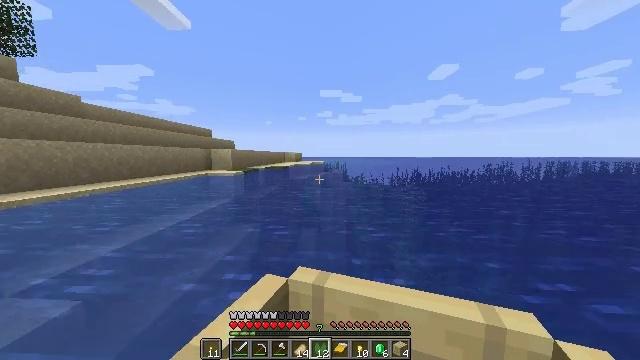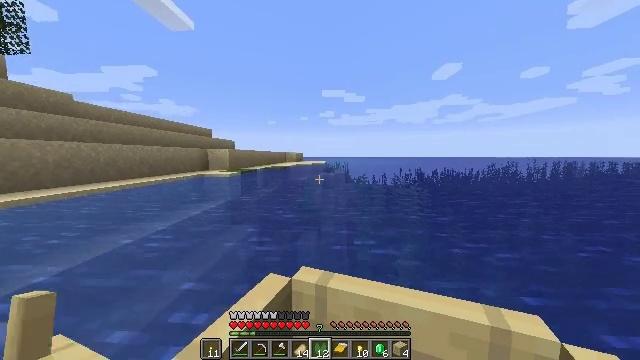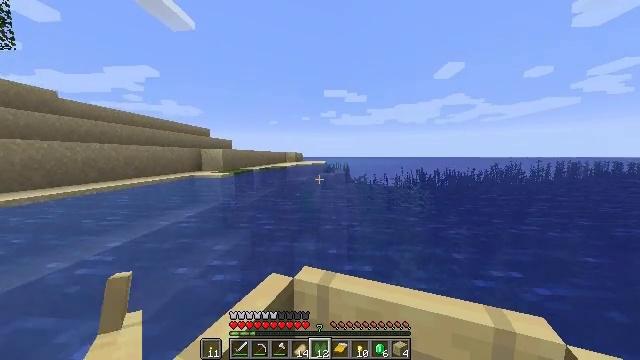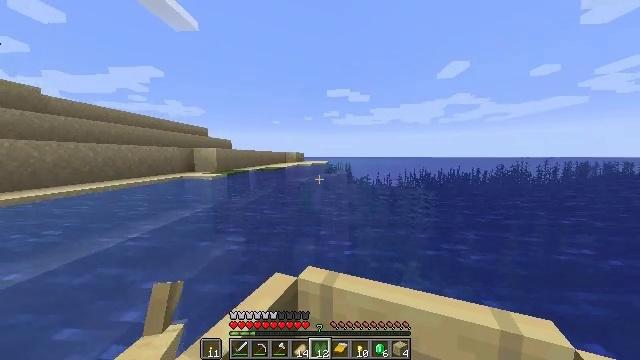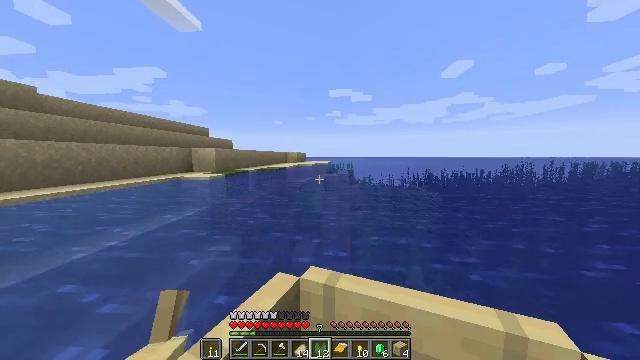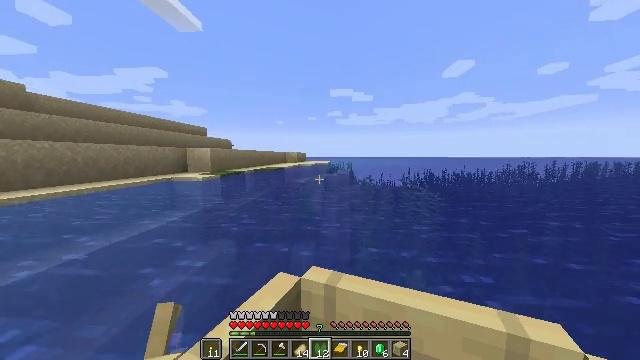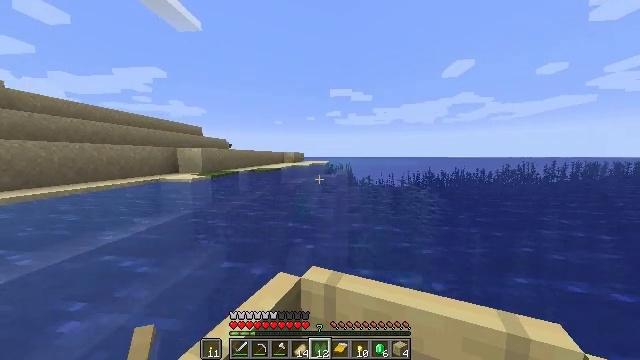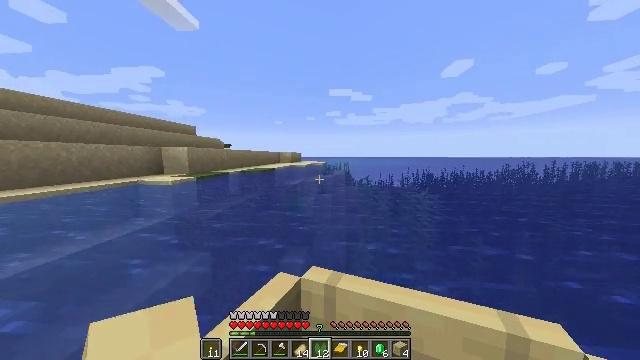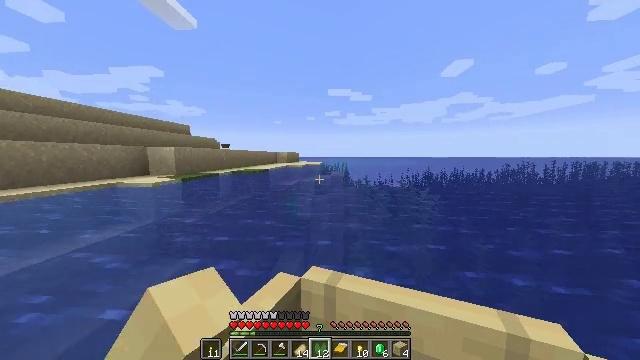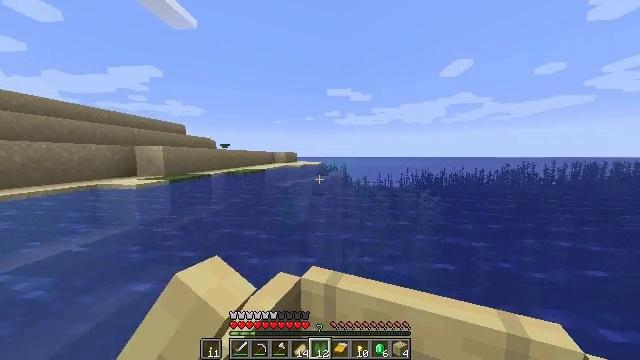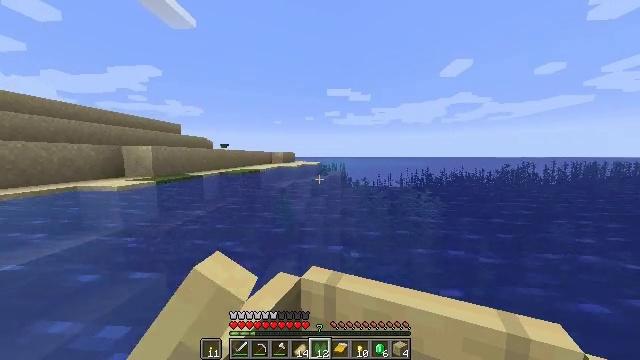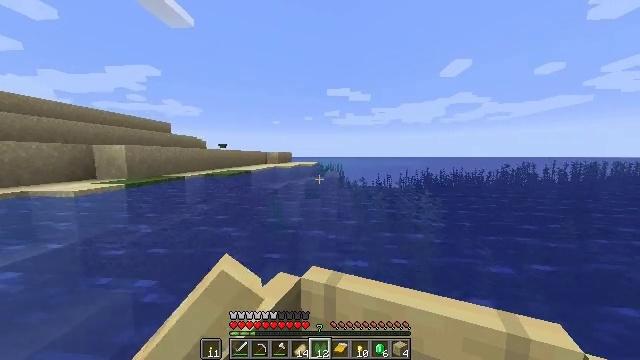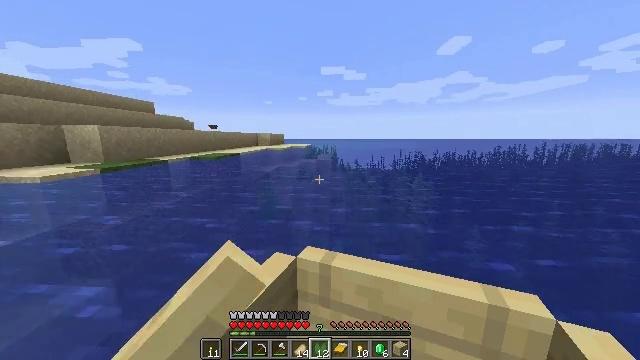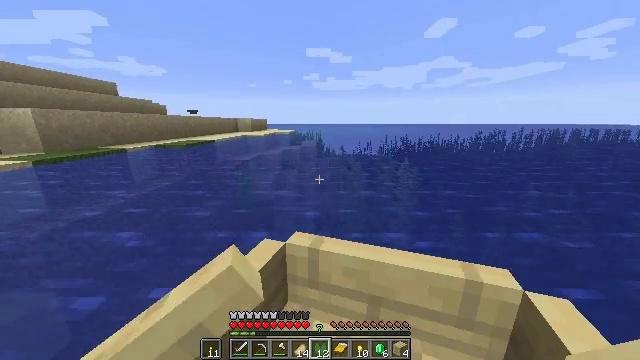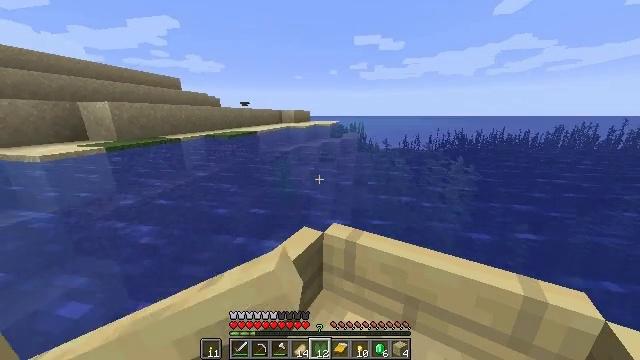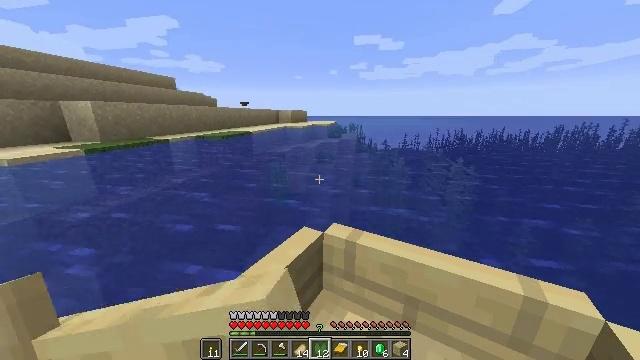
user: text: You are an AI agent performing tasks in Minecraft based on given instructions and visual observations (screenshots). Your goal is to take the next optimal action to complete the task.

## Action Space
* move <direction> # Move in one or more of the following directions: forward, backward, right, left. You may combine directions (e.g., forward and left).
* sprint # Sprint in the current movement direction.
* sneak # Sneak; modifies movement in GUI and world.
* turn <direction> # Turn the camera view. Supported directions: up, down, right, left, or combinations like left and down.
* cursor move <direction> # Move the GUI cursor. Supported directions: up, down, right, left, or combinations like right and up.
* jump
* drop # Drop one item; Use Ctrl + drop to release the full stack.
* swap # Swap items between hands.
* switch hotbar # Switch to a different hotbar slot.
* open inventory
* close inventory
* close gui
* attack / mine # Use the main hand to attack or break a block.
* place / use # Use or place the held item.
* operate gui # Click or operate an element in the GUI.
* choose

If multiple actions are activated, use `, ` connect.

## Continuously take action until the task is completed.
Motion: motion action
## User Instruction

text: Drop a lily pad.
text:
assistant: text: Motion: move forward, sprint
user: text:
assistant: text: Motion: move forward, sprint
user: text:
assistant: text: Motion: move forward, sprint, turn left
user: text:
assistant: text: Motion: move forward, sprint
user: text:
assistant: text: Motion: move forward, sprint
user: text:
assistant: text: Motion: move forward, sprint
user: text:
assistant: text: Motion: move forward, sprint
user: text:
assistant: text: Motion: move forward, sprint
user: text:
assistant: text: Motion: move forward, sprint
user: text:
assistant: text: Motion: move forward, sprint
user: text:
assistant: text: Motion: move forward, sprint
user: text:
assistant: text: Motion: move forward, sprint, turn right and down
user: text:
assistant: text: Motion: move forward, sprint, turn right and down
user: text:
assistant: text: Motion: move forward, sprint, turn left and down
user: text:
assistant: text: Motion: move forward, sprint
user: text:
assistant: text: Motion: move forward, sprint
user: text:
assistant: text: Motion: move forward, sprint
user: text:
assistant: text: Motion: move forward, sprint
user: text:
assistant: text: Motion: move forward, sprint
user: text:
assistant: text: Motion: move forward, sprint
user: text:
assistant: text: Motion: move forward, sprint
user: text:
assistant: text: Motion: move forward, sprint
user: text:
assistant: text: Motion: move forward, sprint, turn right and down
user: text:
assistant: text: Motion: move forward, sprint, turn left
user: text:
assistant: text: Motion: move forward, sprint, turn left
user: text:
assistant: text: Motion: move forward, sprint
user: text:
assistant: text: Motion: move forward, sprint, turn up
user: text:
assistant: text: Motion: move forward, sprint
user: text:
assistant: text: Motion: move forward and move left, sprint
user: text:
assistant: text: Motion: move forward and move left, sprint